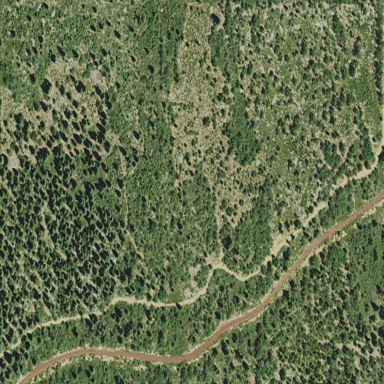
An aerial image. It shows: Forest area.